A spectrogram of one vibration snapshot from a rotating bearing is shown (time on one axis, frequency on the other). Diagnose the bearing from this image, choosing from: normal, inner_race, outer_race, ball.
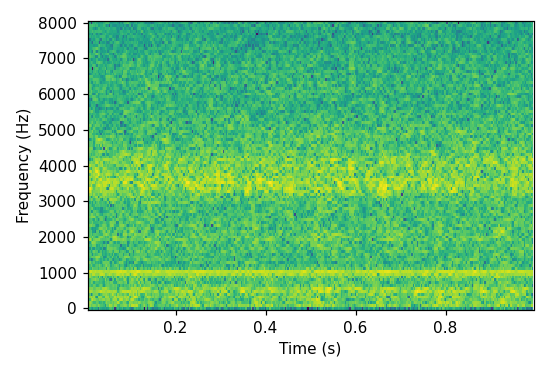
Answer: normal